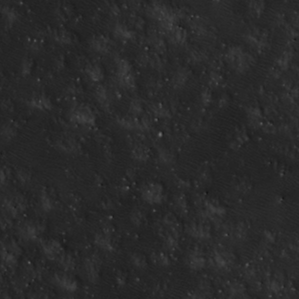
Label: non_frost